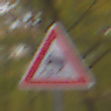
Verkehrszeichen: SchleuderOderRutschgefahr
Umgebung: Outdoor, Nature
Tageszeit: Midday
Wetter: Overcast
Licht: Natural
Jahreszeit: NotSpecified
Kontrast: LowContrast